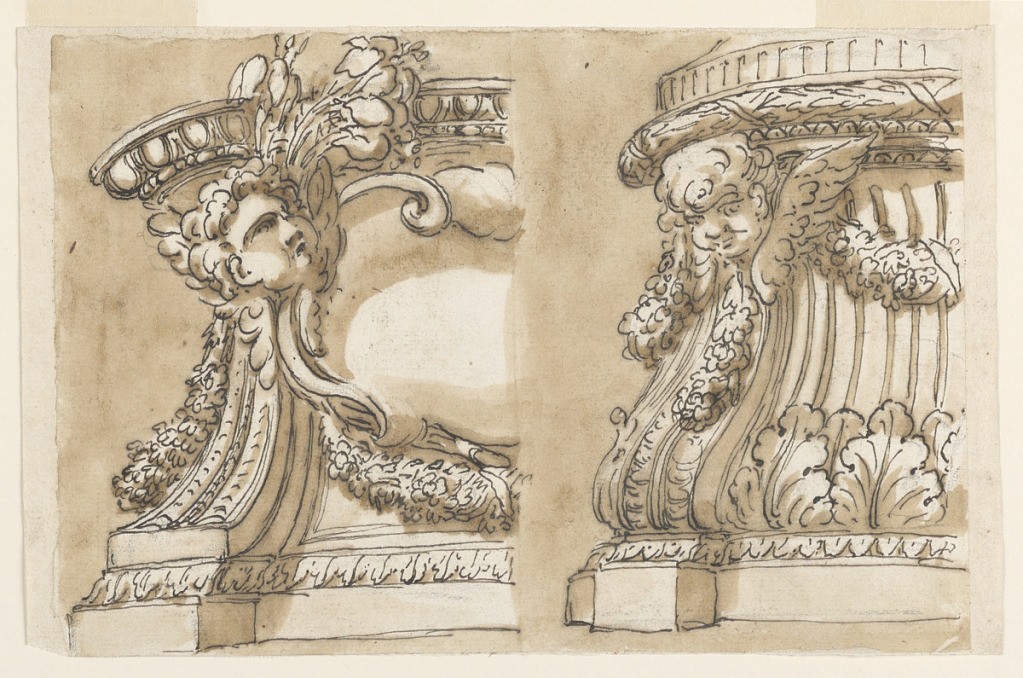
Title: Pedestal
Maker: Giuseppe Barberi, Italian, 1746–1809
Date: ca. 1780
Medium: Pen and brown ink, brush and brown wash on off-white laid paper, lined
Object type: Drawing
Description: Two halves are shown. Left: a scrollwork escutcheon is in front. A cherub is above, at left. Right: the front is fluted, having a double row of leaves at the bottom and a festoon on top. A volute with a cherub is at the side. A base of a column is shown on top. Colored background.